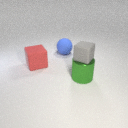
large green metal cylinder below small gray rubber cube